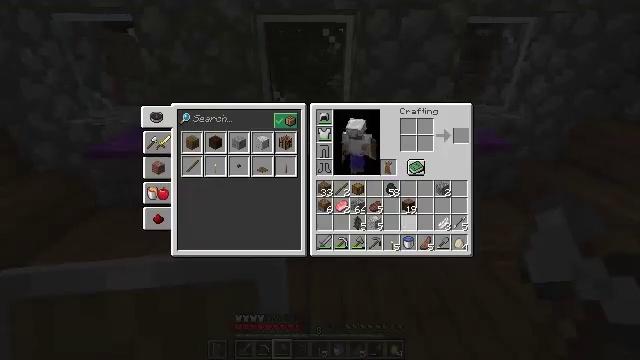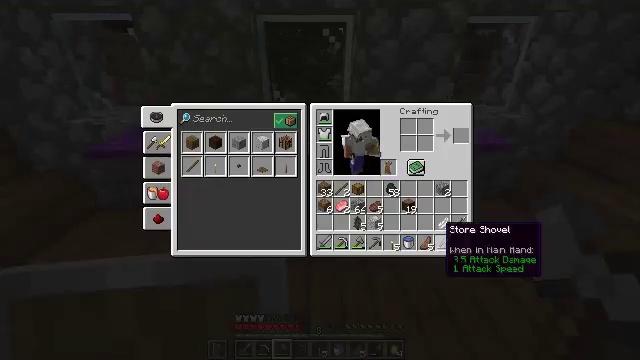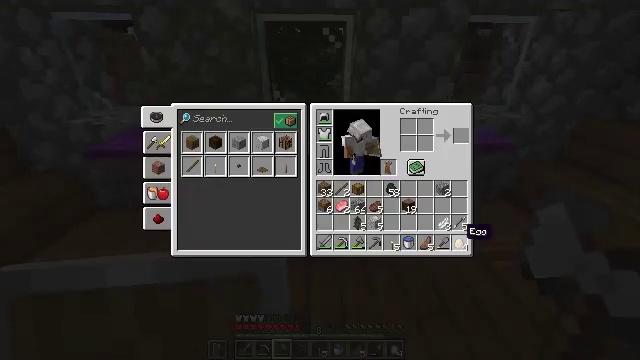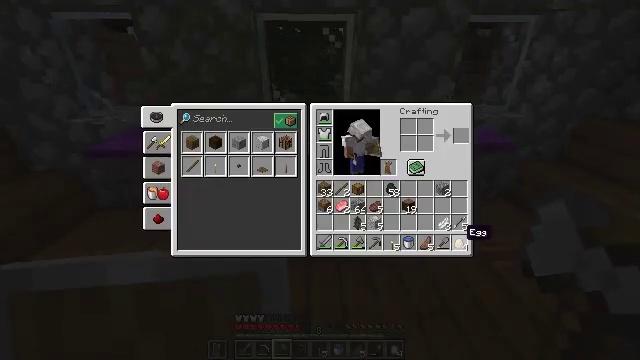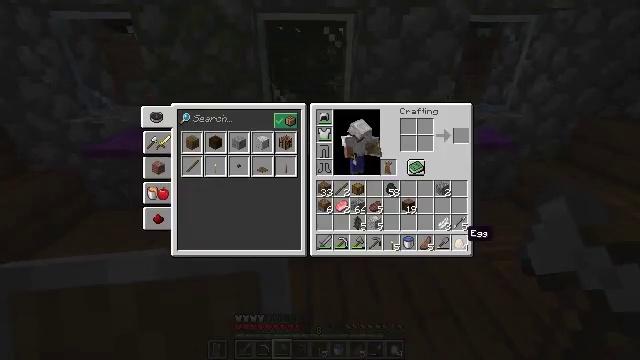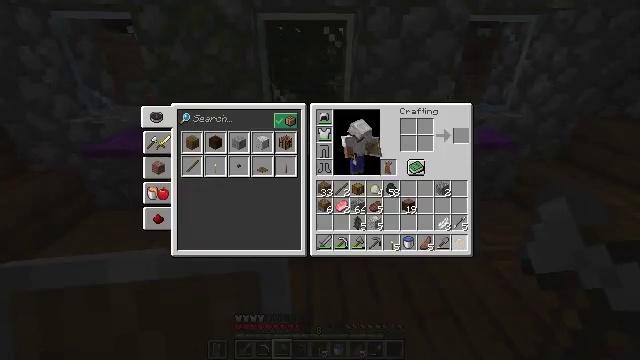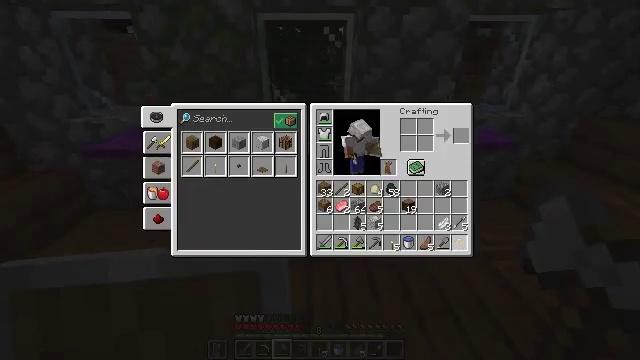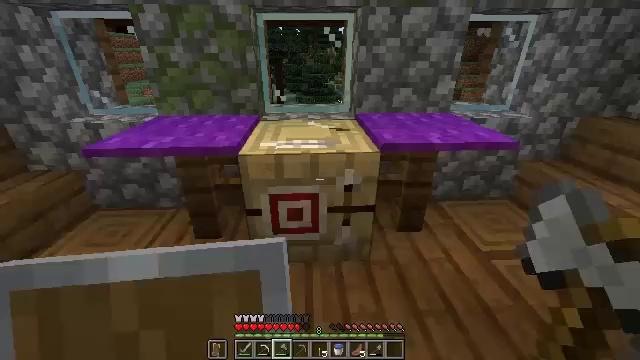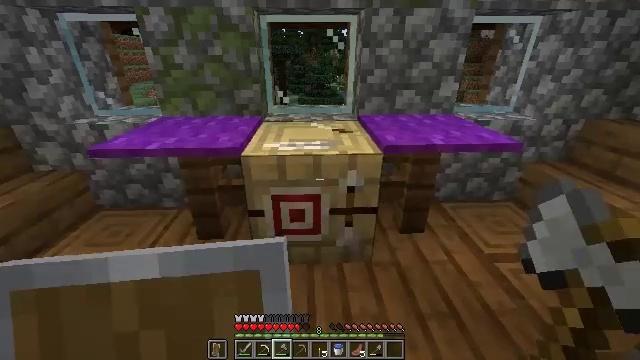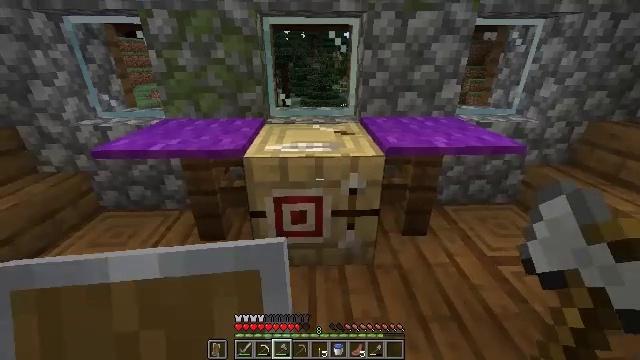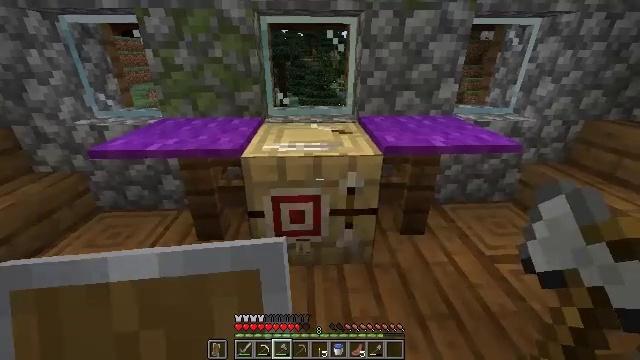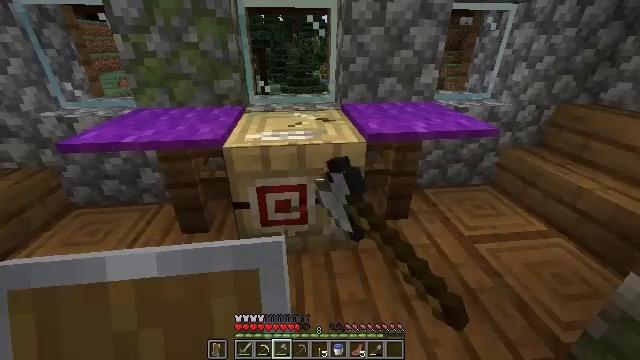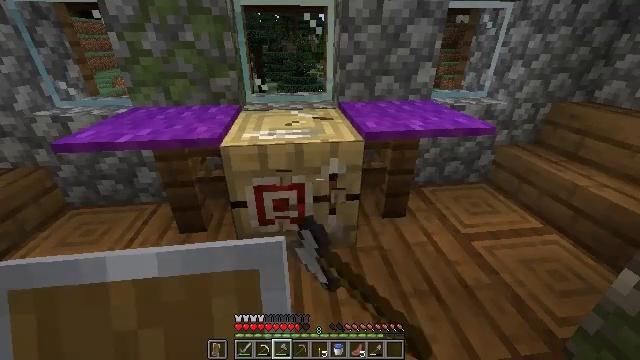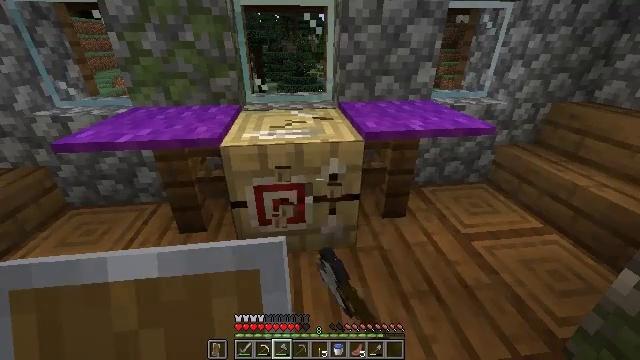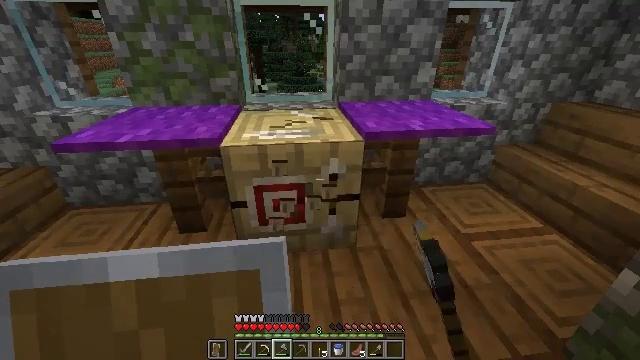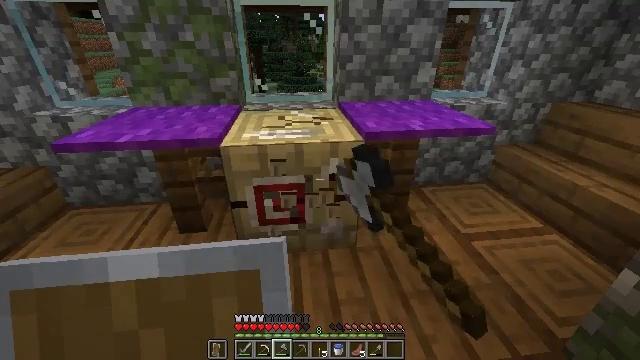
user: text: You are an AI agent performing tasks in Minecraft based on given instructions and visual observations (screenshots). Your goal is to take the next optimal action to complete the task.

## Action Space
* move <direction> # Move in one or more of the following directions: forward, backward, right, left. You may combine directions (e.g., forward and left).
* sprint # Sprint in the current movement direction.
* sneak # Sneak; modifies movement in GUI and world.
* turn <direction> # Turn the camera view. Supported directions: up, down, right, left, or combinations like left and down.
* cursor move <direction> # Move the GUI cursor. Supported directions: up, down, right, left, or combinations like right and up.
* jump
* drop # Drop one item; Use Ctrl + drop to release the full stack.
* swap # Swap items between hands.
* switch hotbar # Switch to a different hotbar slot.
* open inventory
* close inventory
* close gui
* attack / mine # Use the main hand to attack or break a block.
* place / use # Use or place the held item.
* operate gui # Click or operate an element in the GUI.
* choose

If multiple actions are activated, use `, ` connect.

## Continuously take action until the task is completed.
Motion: motion action
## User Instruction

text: Get the fletching table back into the inventory.
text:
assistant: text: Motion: sneak, cursor move right and down
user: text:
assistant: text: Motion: sneak, cursor move right
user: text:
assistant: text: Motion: sneak
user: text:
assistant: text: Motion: sneak
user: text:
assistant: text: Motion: sneak, operate gui
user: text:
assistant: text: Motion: sneak, operate gui
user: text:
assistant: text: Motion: sneak
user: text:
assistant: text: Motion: no_op
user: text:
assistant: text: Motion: no_op
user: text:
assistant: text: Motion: attack / mine
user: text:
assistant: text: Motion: turn right and down, attack / mine
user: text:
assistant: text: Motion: attack / mine
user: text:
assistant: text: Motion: attack / mine
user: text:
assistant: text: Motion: attack / mine
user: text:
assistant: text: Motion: attack / mine
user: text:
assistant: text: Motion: attack / mine
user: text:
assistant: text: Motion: attack / mine
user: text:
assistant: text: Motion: attack / mine
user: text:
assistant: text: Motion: attack / mine
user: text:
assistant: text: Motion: attack / mine
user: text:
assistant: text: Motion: attack / mine
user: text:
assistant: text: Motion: attack / mine
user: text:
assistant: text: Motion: attack / mine
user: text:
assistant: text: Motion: attack / mine
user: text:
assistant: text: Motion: attack / mine
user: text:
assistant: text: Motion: attack / mine
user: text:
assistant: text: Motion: attack / mine
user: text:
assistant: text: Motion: attack / mine
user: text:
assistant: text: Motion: attack / mine
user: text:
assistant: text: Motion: attack / mine